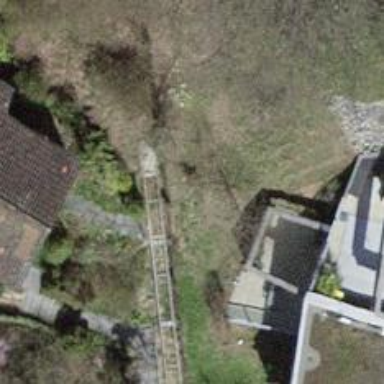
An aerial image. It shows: Funicular railway.